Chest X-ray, AP view. Patient: 63 years old, sex F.
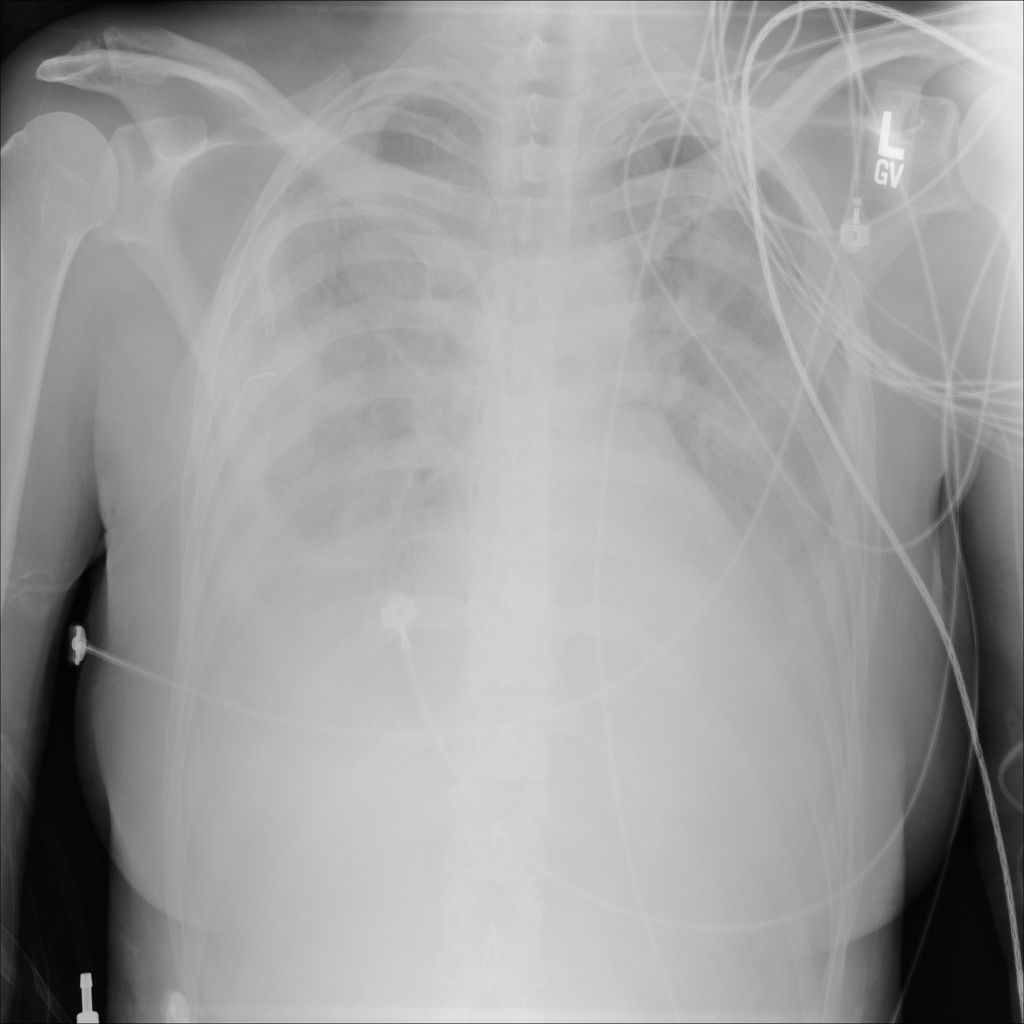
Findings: Atelectasis, Effusion, Infiltration